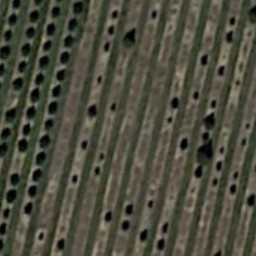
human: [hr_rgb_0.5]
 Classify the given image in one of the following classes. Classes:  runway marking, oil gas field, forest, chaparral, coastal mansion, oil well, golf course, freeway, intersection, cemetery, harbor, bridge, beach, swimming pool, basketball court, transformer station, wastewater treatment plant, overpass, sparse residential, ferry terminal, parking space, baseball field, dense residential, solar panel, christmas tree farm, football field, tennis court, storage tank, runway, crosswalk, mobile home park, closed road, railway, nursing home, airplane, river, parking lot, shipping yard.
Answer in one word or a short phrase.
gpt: christmas tree farm